Interaction volume radius: 10 \u00c5
Interaction volume height: 25 \u00c5
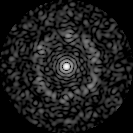
Disorder parameter: 0.7942